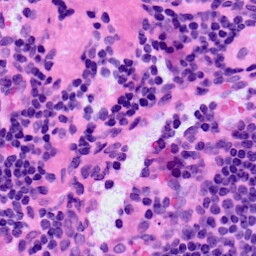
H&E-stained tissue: LymphNode